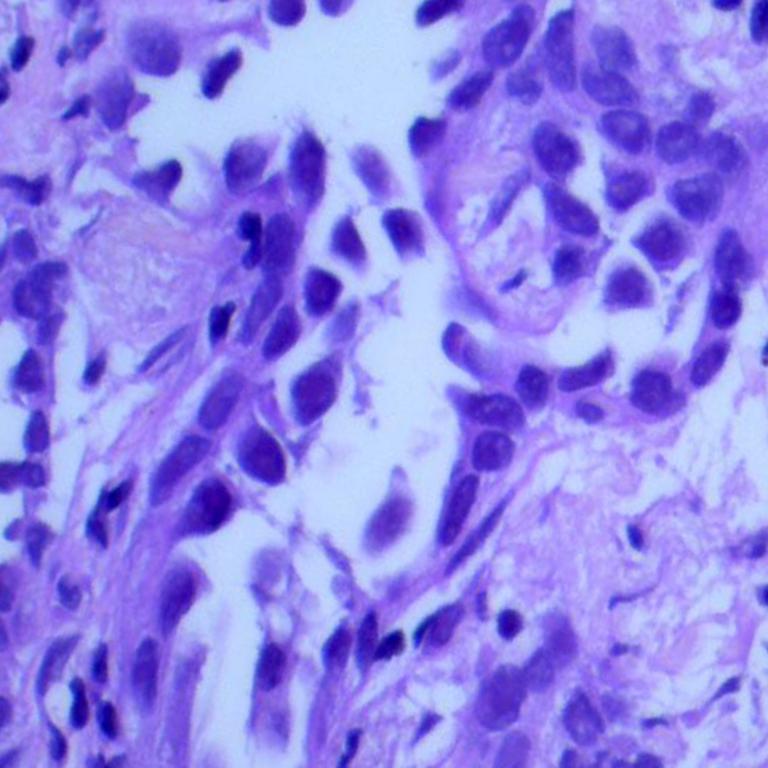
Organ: lung
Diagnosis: adenocarcinomas